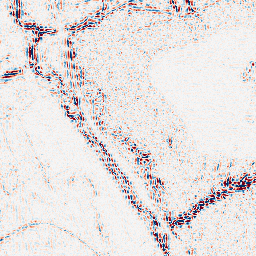
Category: wavelet
Decomposition family: wavelet_dwt
Decomposition parameters: wavelet: coif2
level: 2
Upsampling method: bicubic_16x
Upsampling parameters: scale: 16
Upsampling scale: 16